Aerial crown-view tile of a tropical tree (Barro Colorado Island, Panama), acquired 20240611:
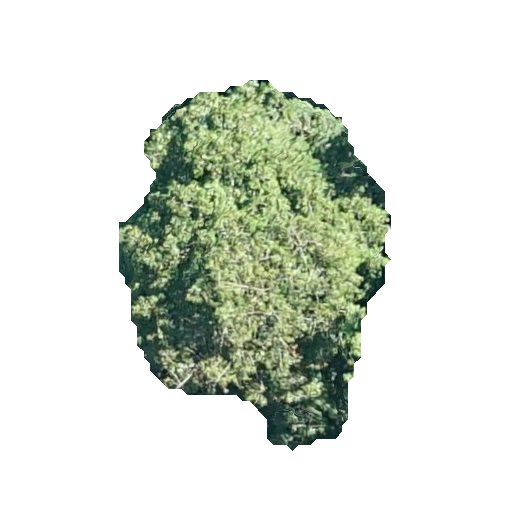
Species: Virola surinamensis
GBIF accepted scientific name: Virola surinamensis
Crown area: 110.582 m²